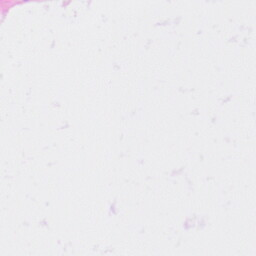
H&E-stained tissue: Kidney